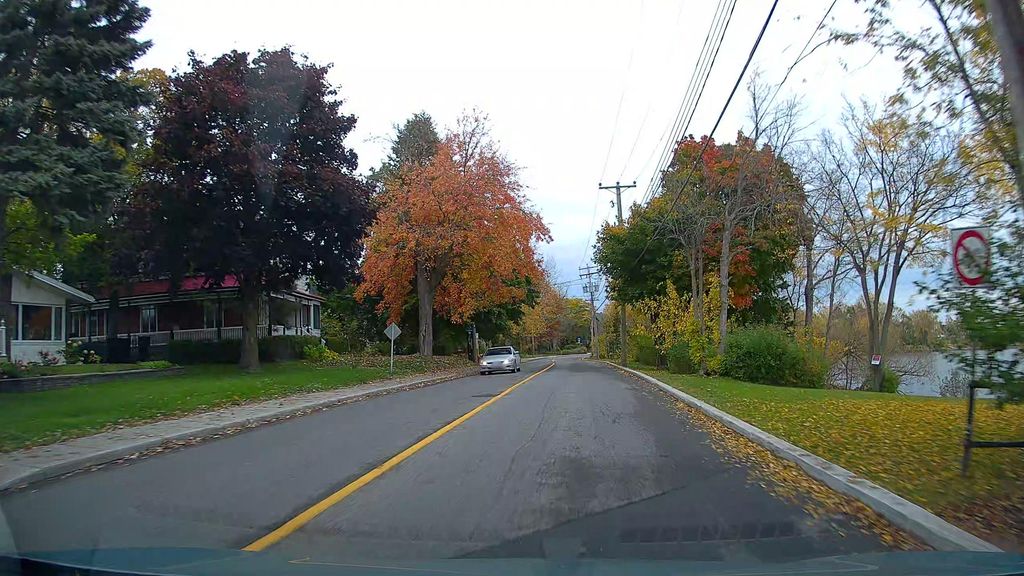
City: montreal